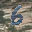
Label: 6